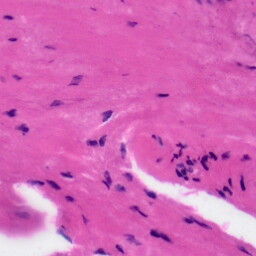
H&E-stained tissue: Tonsil